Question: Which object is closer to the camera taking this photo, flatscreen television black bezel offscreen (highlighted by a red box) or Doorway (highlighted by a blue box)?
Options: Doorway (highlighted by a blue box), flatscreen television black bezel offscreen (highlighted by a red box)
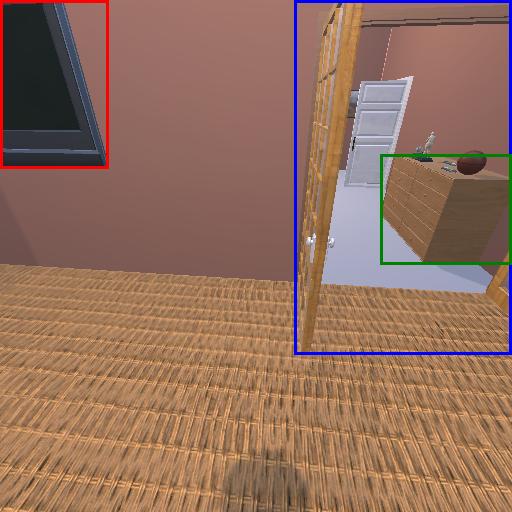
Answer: Doorway (highlighted by a blue box)